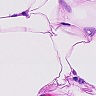
Metastatic tissue present: no